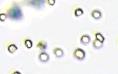
Label: Phaeocystis